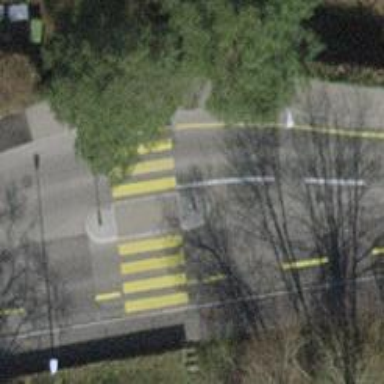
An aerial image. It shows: Marked pedestrian crossing with zebra designation and central island.